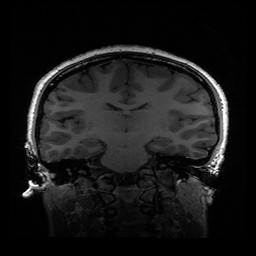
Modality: T1w
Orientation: sagittal